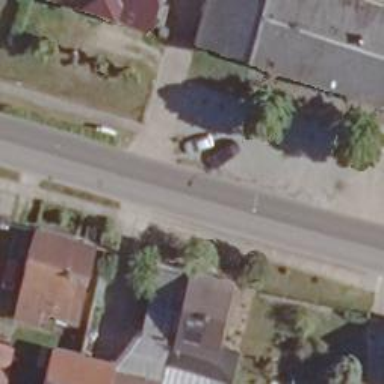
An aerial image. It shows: Sidewalk along the footway.